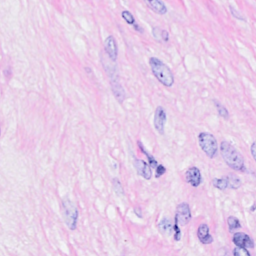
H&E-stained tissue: Breast